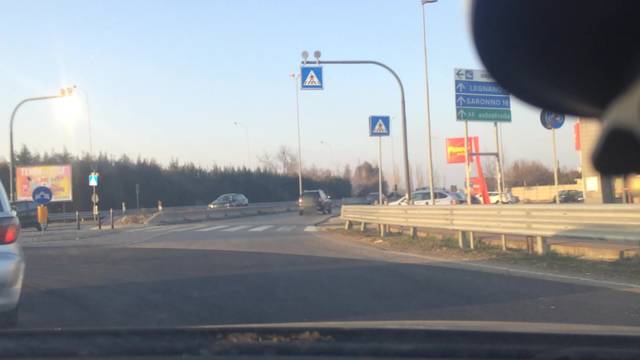
Region: Italy
Coordinates: 45.571, 8.901